Question: I am trying to make an rpg using swing (yes it is stupid I agree, but I am doing this for learning rather than actual working product). And currently I am working on each character stat.
I have a JPanel, and I would like to draw a line.
My intention is to have something similar to this

The left side is a JPanel that has two components, table 1, and JLabel.
Right side is also JPanel that has it's own elements but that is another story.
My question is that I would like to create a jpanel that would only have an image, and that image will be two lines going to the corners in relation to the selected element in the table.
But unfortunately I do not know how to go about drawing custom image on the JLabel. Can anyone suggest a way of going about drawing my own lines and everything on a JLabel? I have looked at a lot of questions, but they show how to draw already created image onto the JLabel, but I would liek to draw my own stuff (just the two lines).
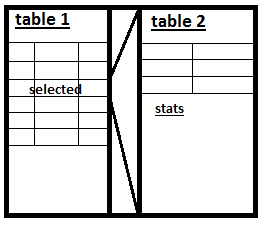
Answer: > Can anyone suggest a way of going about drawing my own lines and everything on a JLabel?
Draw to the 'Graphics2D' of a 'BufferedImage'. Display the image (in an 'ImageIcon') in the label.
## E.G.
1. Drawing text to an image.
2. Drawing a border (animated).
3. Another text demo., this one using scaling & fading.
4. Oh, and here's one with simple lines (..and dots, ..and it is animated).
---
> I am trying to make an rpg using swing (yes it is stupid I agree, but I am doing this for learning ..
I don't think it is stupid at all. Swing components are the only way to go if the choice is Swing or AWT. Not only is the toolkit much richer (show me the AWT equivalent of 'ImageIcon', 'JTree', 'JTable',..) but has double buffering by default, and is directly the AWT. I stressed that last part because it is often the case with games, where we override paint and 'go for it' - paint every pixel.
Once that is done, it is typically 'all AWT'. The examples I posted use no AWT Components, yet all use a 'BufferedImage', some use 'GlyphVector' or 'AffineTransform', either 'Graphics' (when I' feeling lazy) or 'Graphics2D' (for those wonderful rendering hints..).
But taking it a step even further and a 'Swing' splash screen or full screen window is also pure AWT.
For the clickable/editable components, use Swing. For custom rendering, and corner cases like the splash or FSW, reach for the AWT classes.